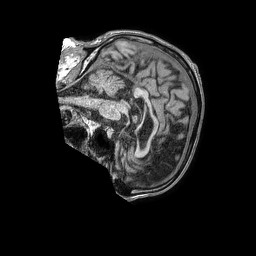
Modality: T1w
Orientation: sagittal
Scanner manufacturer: philips
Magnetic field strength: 1.5 T
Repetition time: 0.007739 s
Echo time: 0.003529 s